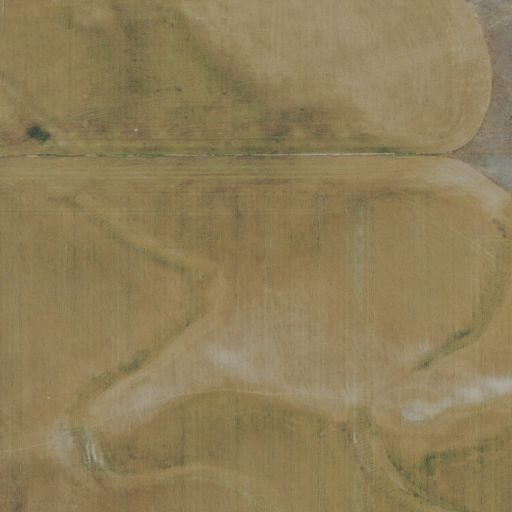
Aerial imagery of mountain in Oregon named Rose Hill containing cultivated crops, shrub, and open development